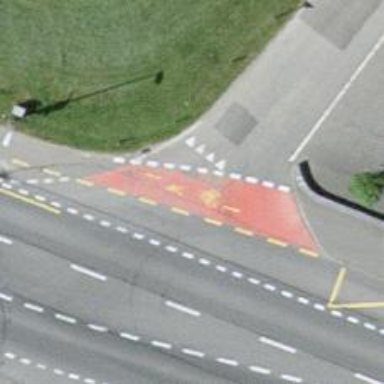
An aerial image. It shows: Uncontrolled crossing with surface markings.